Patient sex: M
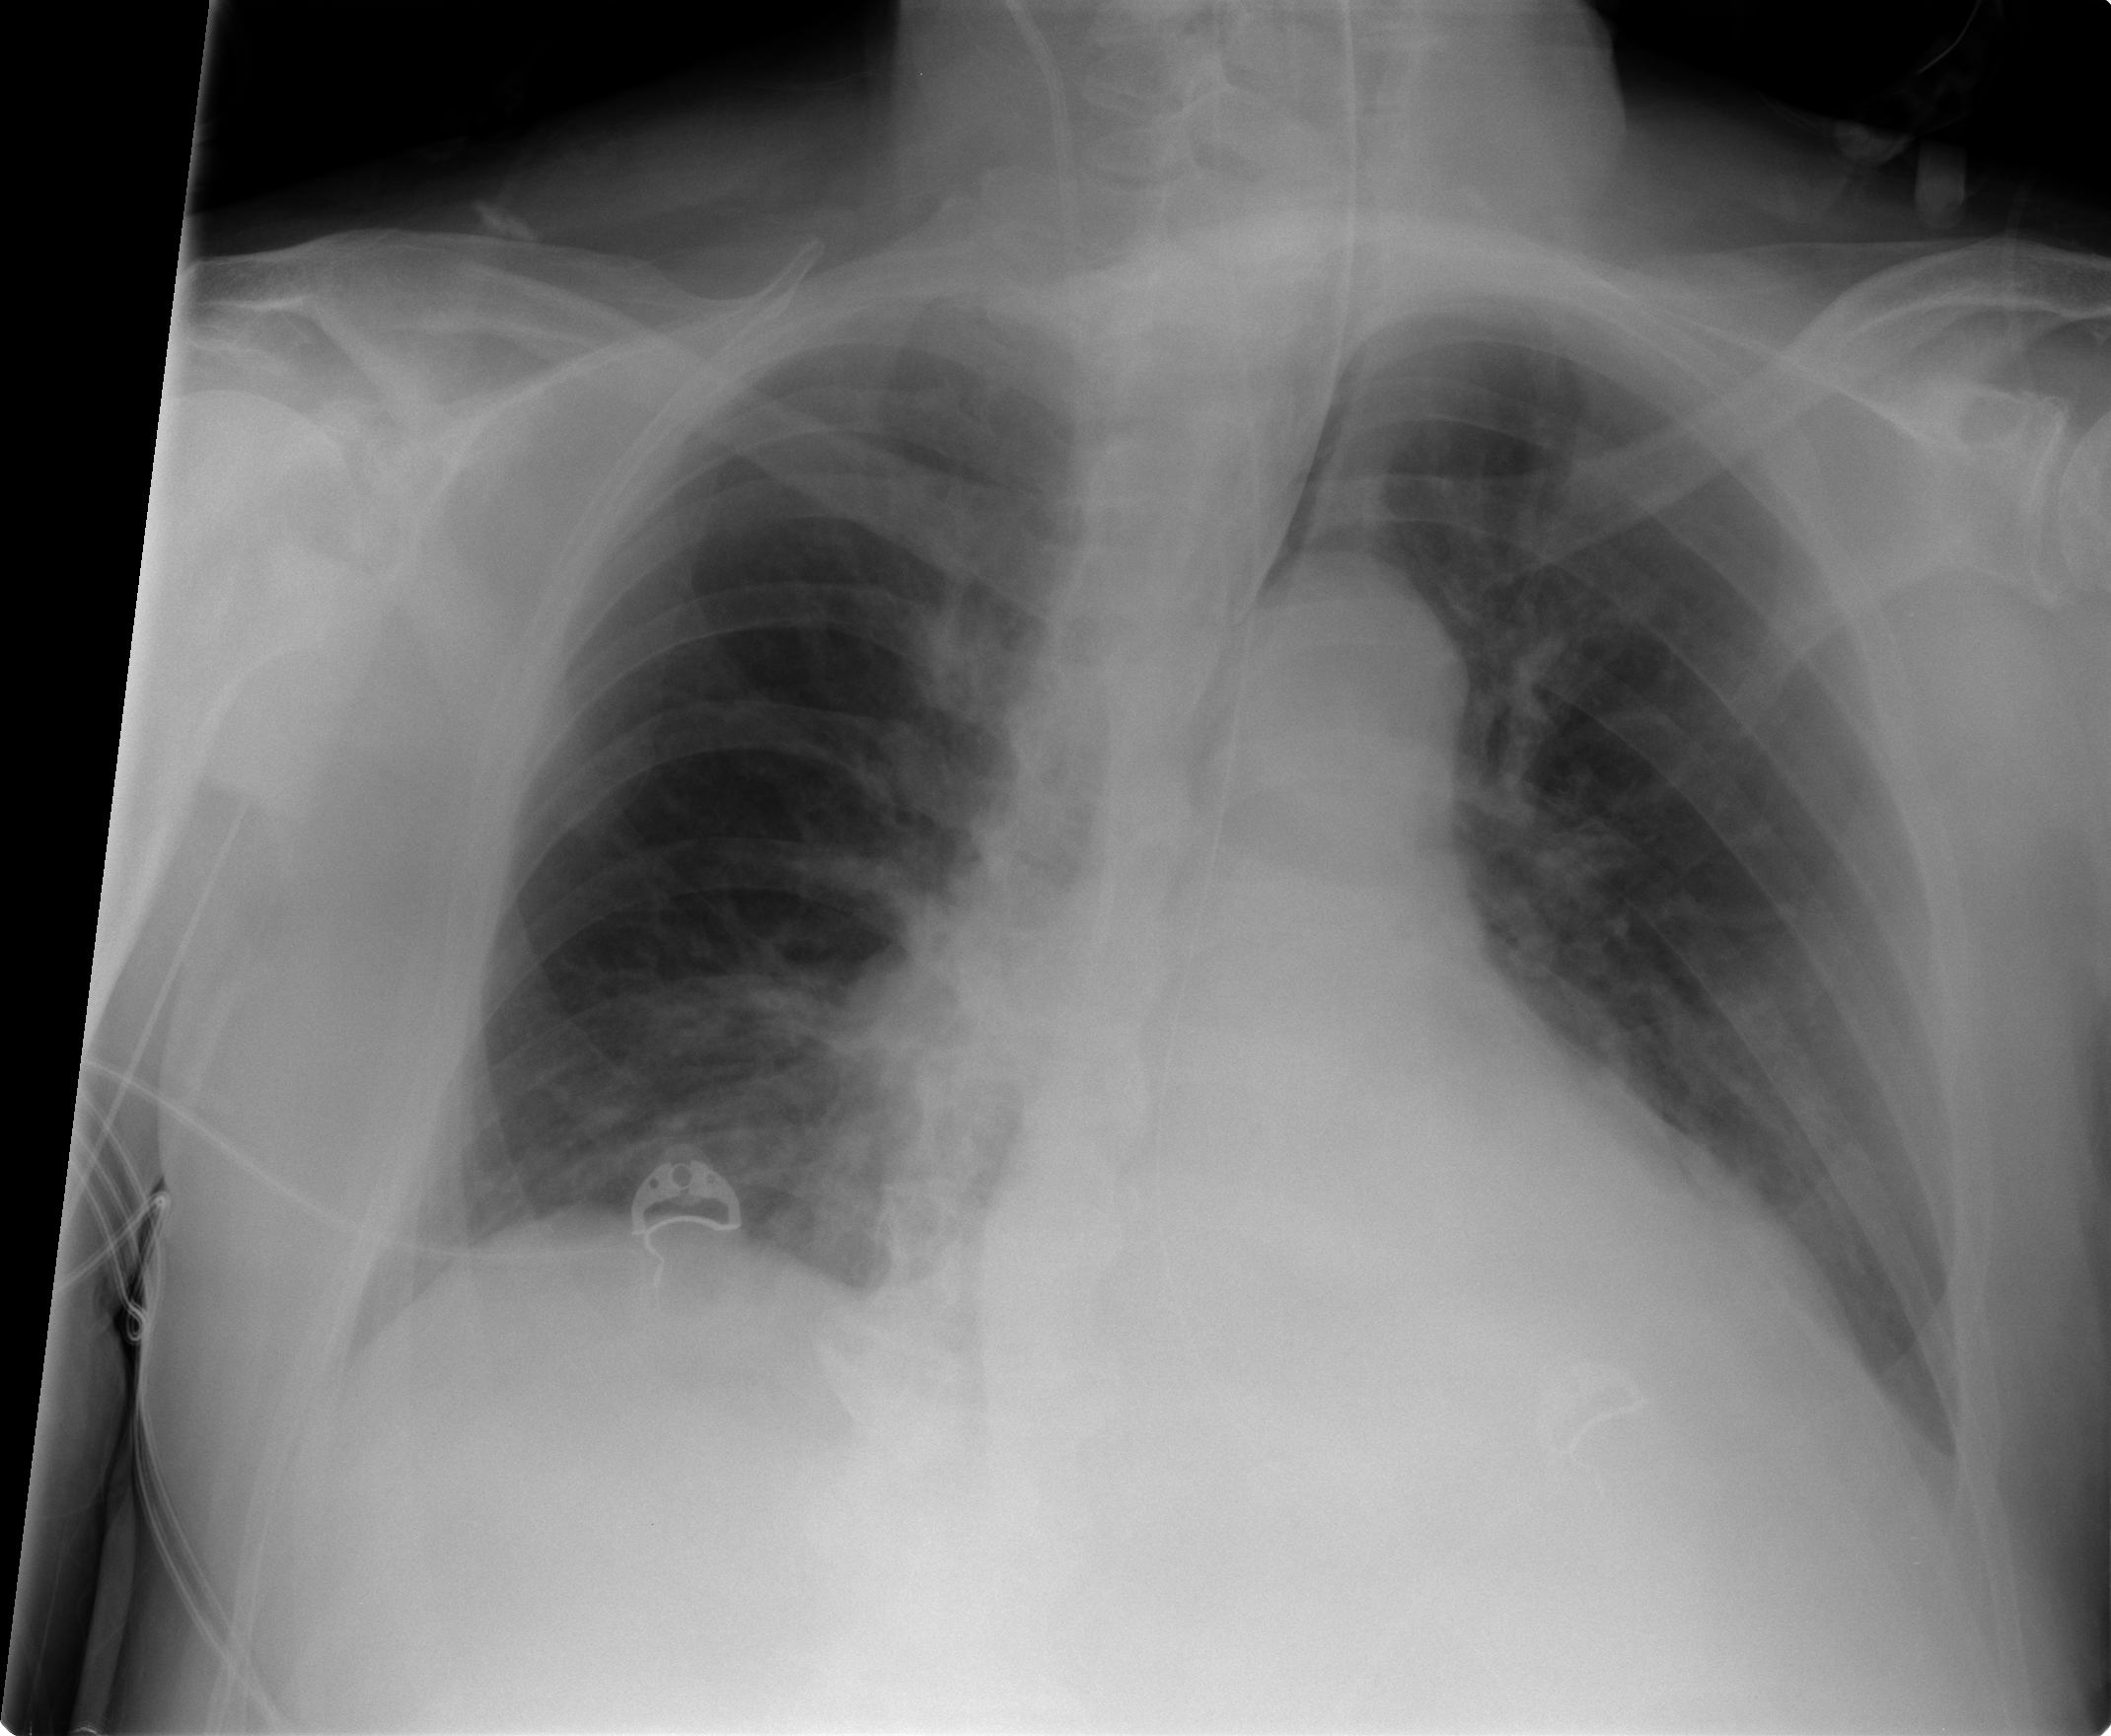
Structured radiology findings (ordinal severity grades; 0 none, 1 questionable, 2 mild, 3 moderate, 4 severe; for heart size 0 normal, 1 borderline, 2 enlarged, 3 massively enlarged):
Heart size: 2
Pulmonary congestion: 0
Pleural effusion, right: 0
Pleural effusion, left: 0
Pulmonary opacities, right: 2
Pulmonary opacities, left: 0
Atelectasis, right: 0
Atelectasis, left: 0